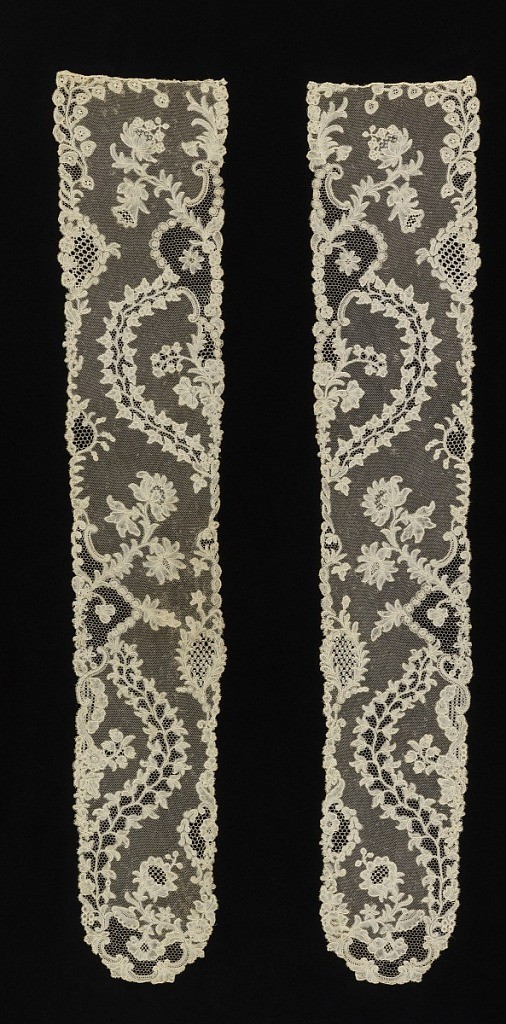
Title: Cap streamers
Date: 1700–1750
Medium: linen Technique: bobbin lace, Brussels style
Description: Brussels-style cap streamers. Half-cartouches on each piece (as if from a continutous textile) containing sprays of flowers.